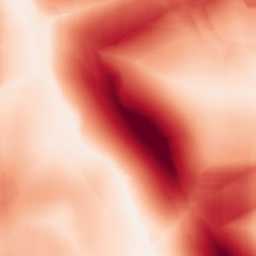
Category: morphological
Decomposition family: morphological_square
Decomposition parameters: operation: gradient
size: 50
Upsampling method: cubic_catmull_rom
Upsampling parameters: scale: 2
Upsampling scale: 2